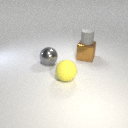
small gray rubber cylinder above large brown metal cube